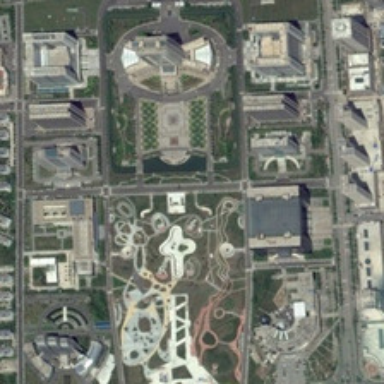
Many buildings are in two sides of a park .